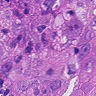
Metastatic tissue present: yes